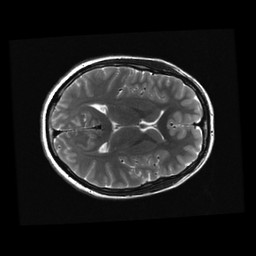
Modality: T2w
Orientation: axial
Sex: male
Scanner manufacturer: ge
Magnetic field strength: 3 T
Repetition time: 5 s
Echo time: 0.101 s